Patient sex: M
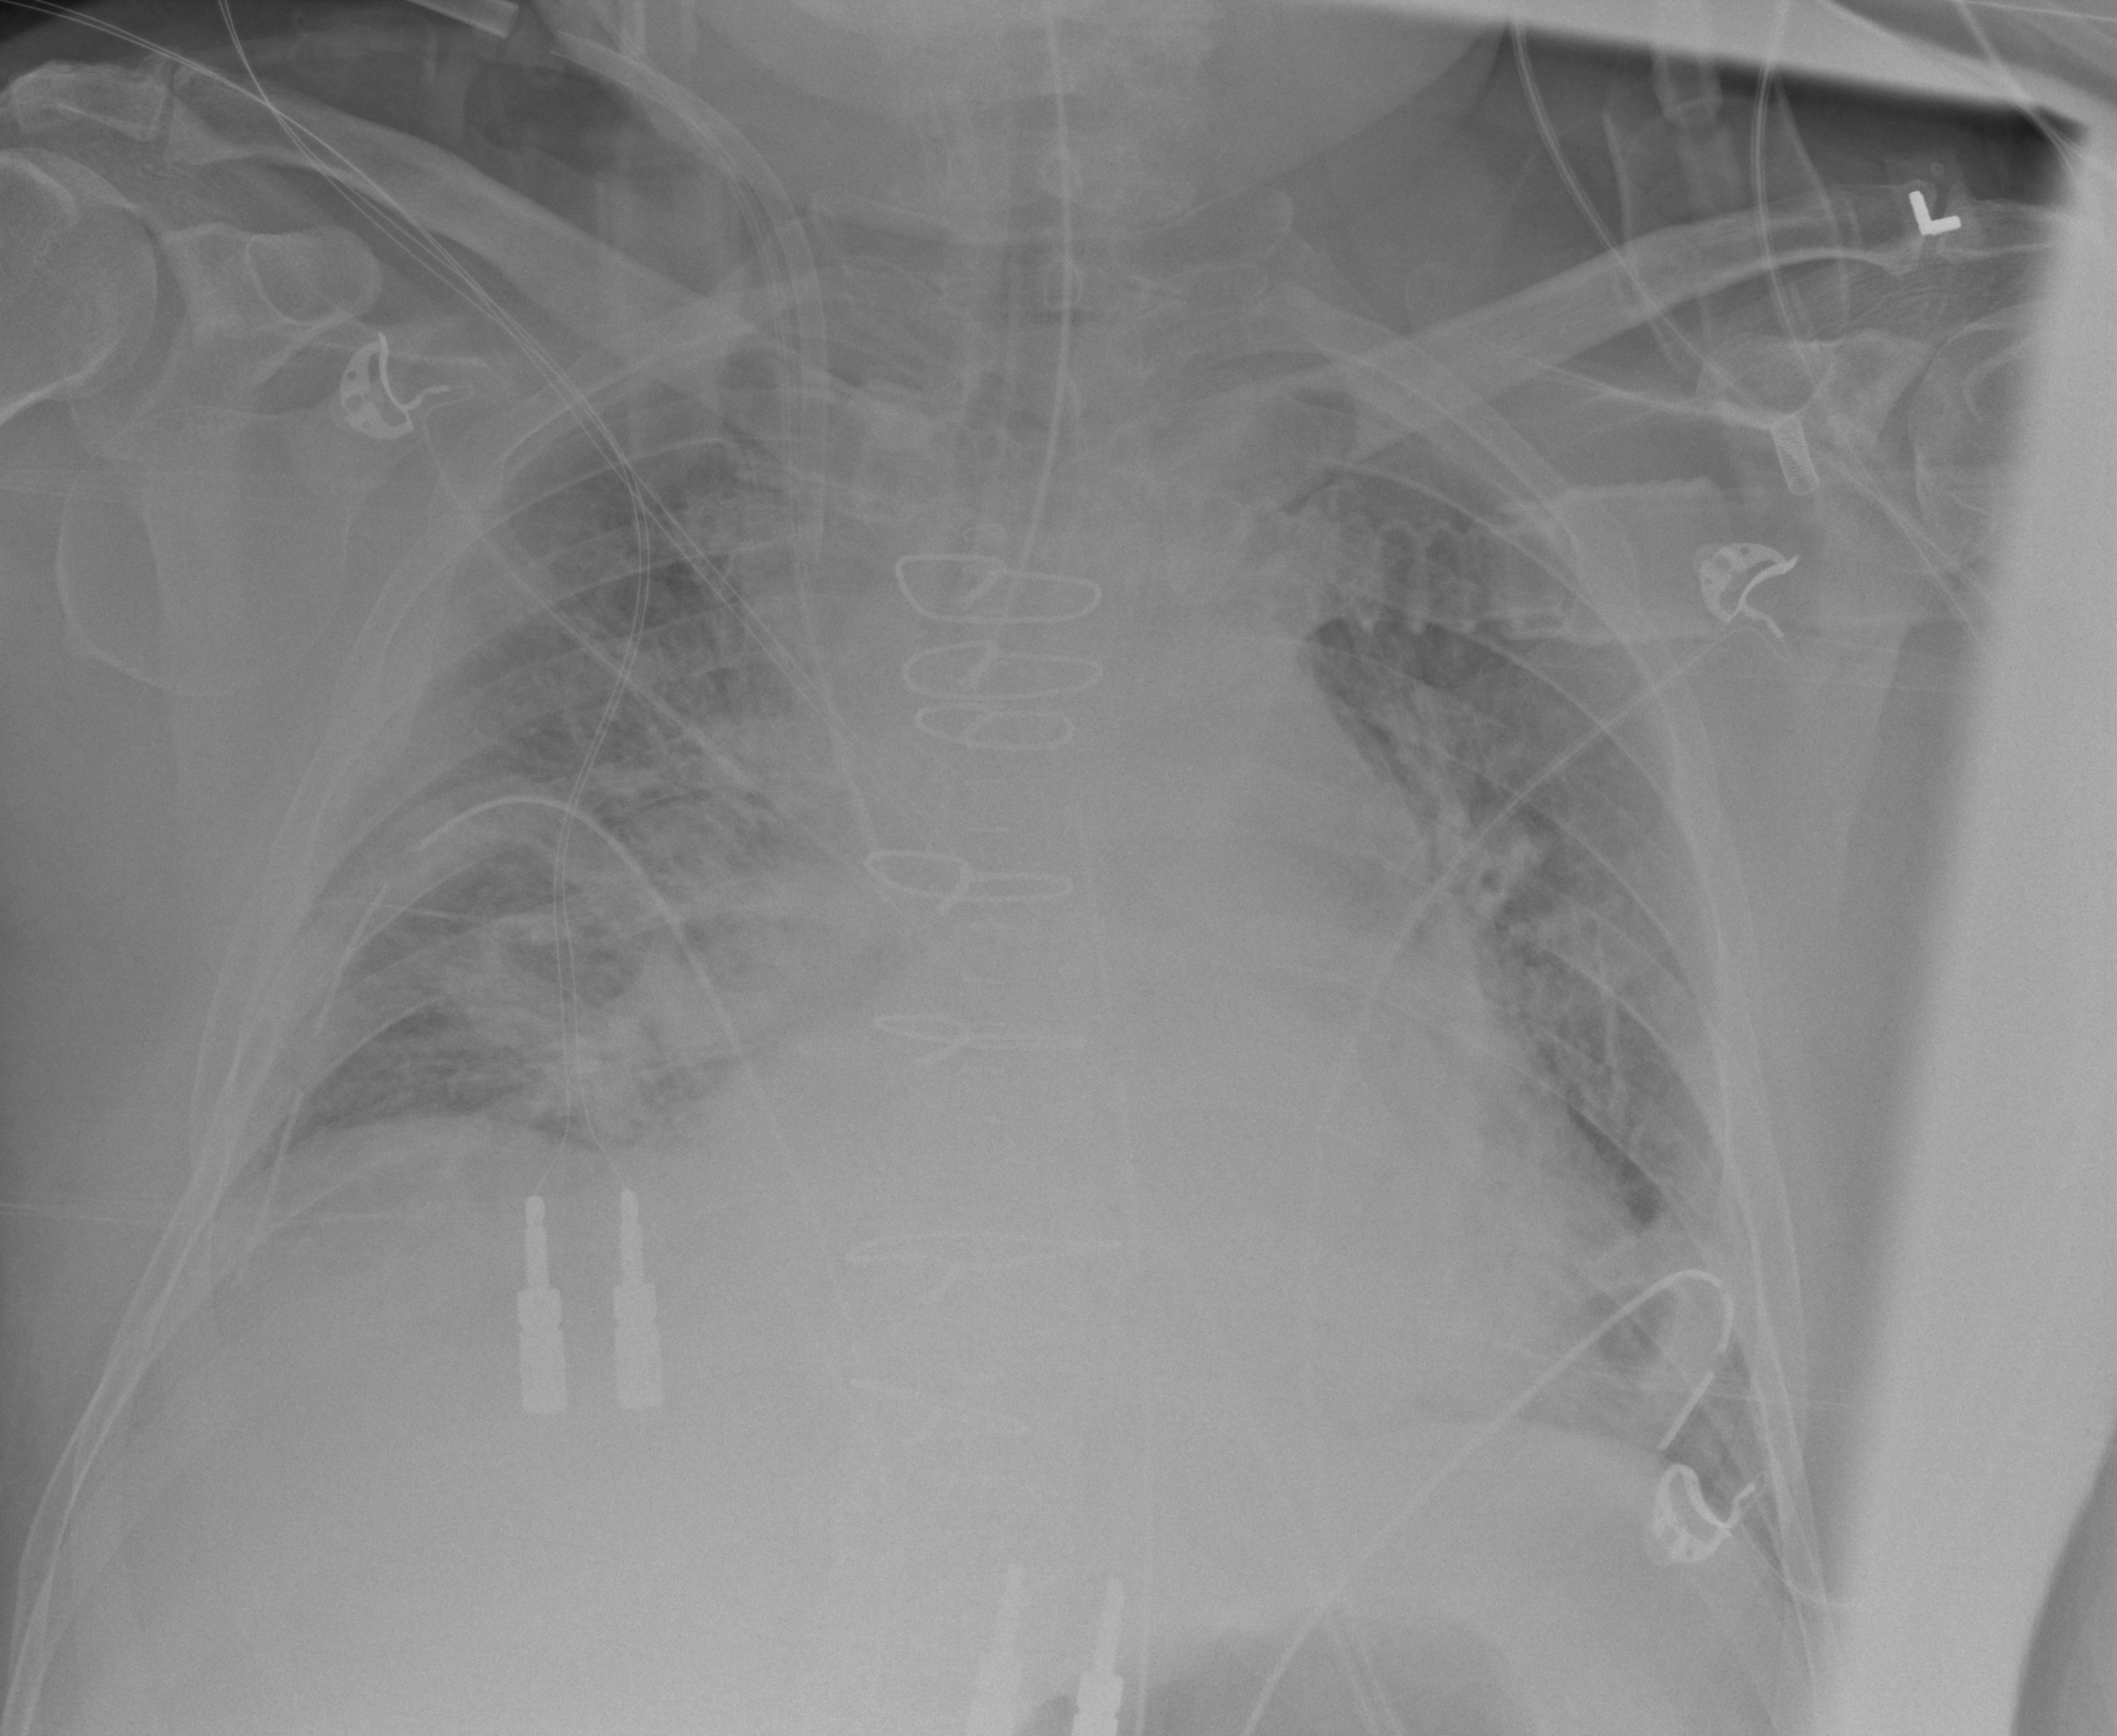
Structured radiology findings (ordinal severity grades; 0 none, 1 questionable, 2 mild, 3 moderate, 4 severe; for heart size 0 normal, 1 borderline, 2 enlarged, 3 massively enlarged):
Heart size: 1
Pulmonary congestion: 2
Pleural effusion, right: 0
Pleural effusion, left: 1
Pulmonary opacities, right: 2
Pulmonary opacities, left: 2
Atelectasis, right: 2
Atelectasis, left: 2